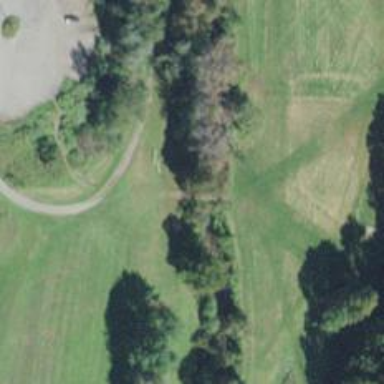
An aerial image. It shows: Bridge over cycleway. The cycleway is designed for nordic skiing with classic and skating grooming.